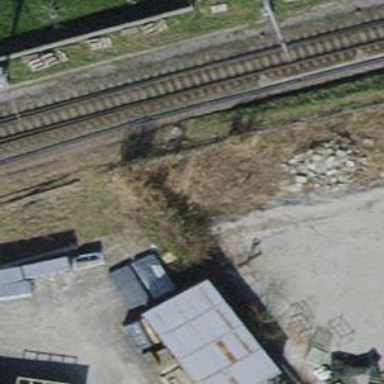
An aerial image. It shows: Railway track with contact lines for electrification.